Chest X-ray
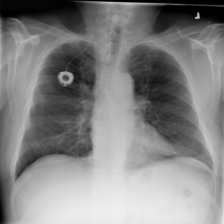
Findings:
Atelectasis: negative
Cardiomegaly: negative
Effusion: negative
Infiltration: negative
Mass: negative
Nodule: negative
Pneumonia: negative
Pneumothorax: negative
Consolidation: negative
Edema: negative
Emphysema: negative
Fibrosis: negative
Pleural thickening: negative
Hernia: negative